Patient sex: M
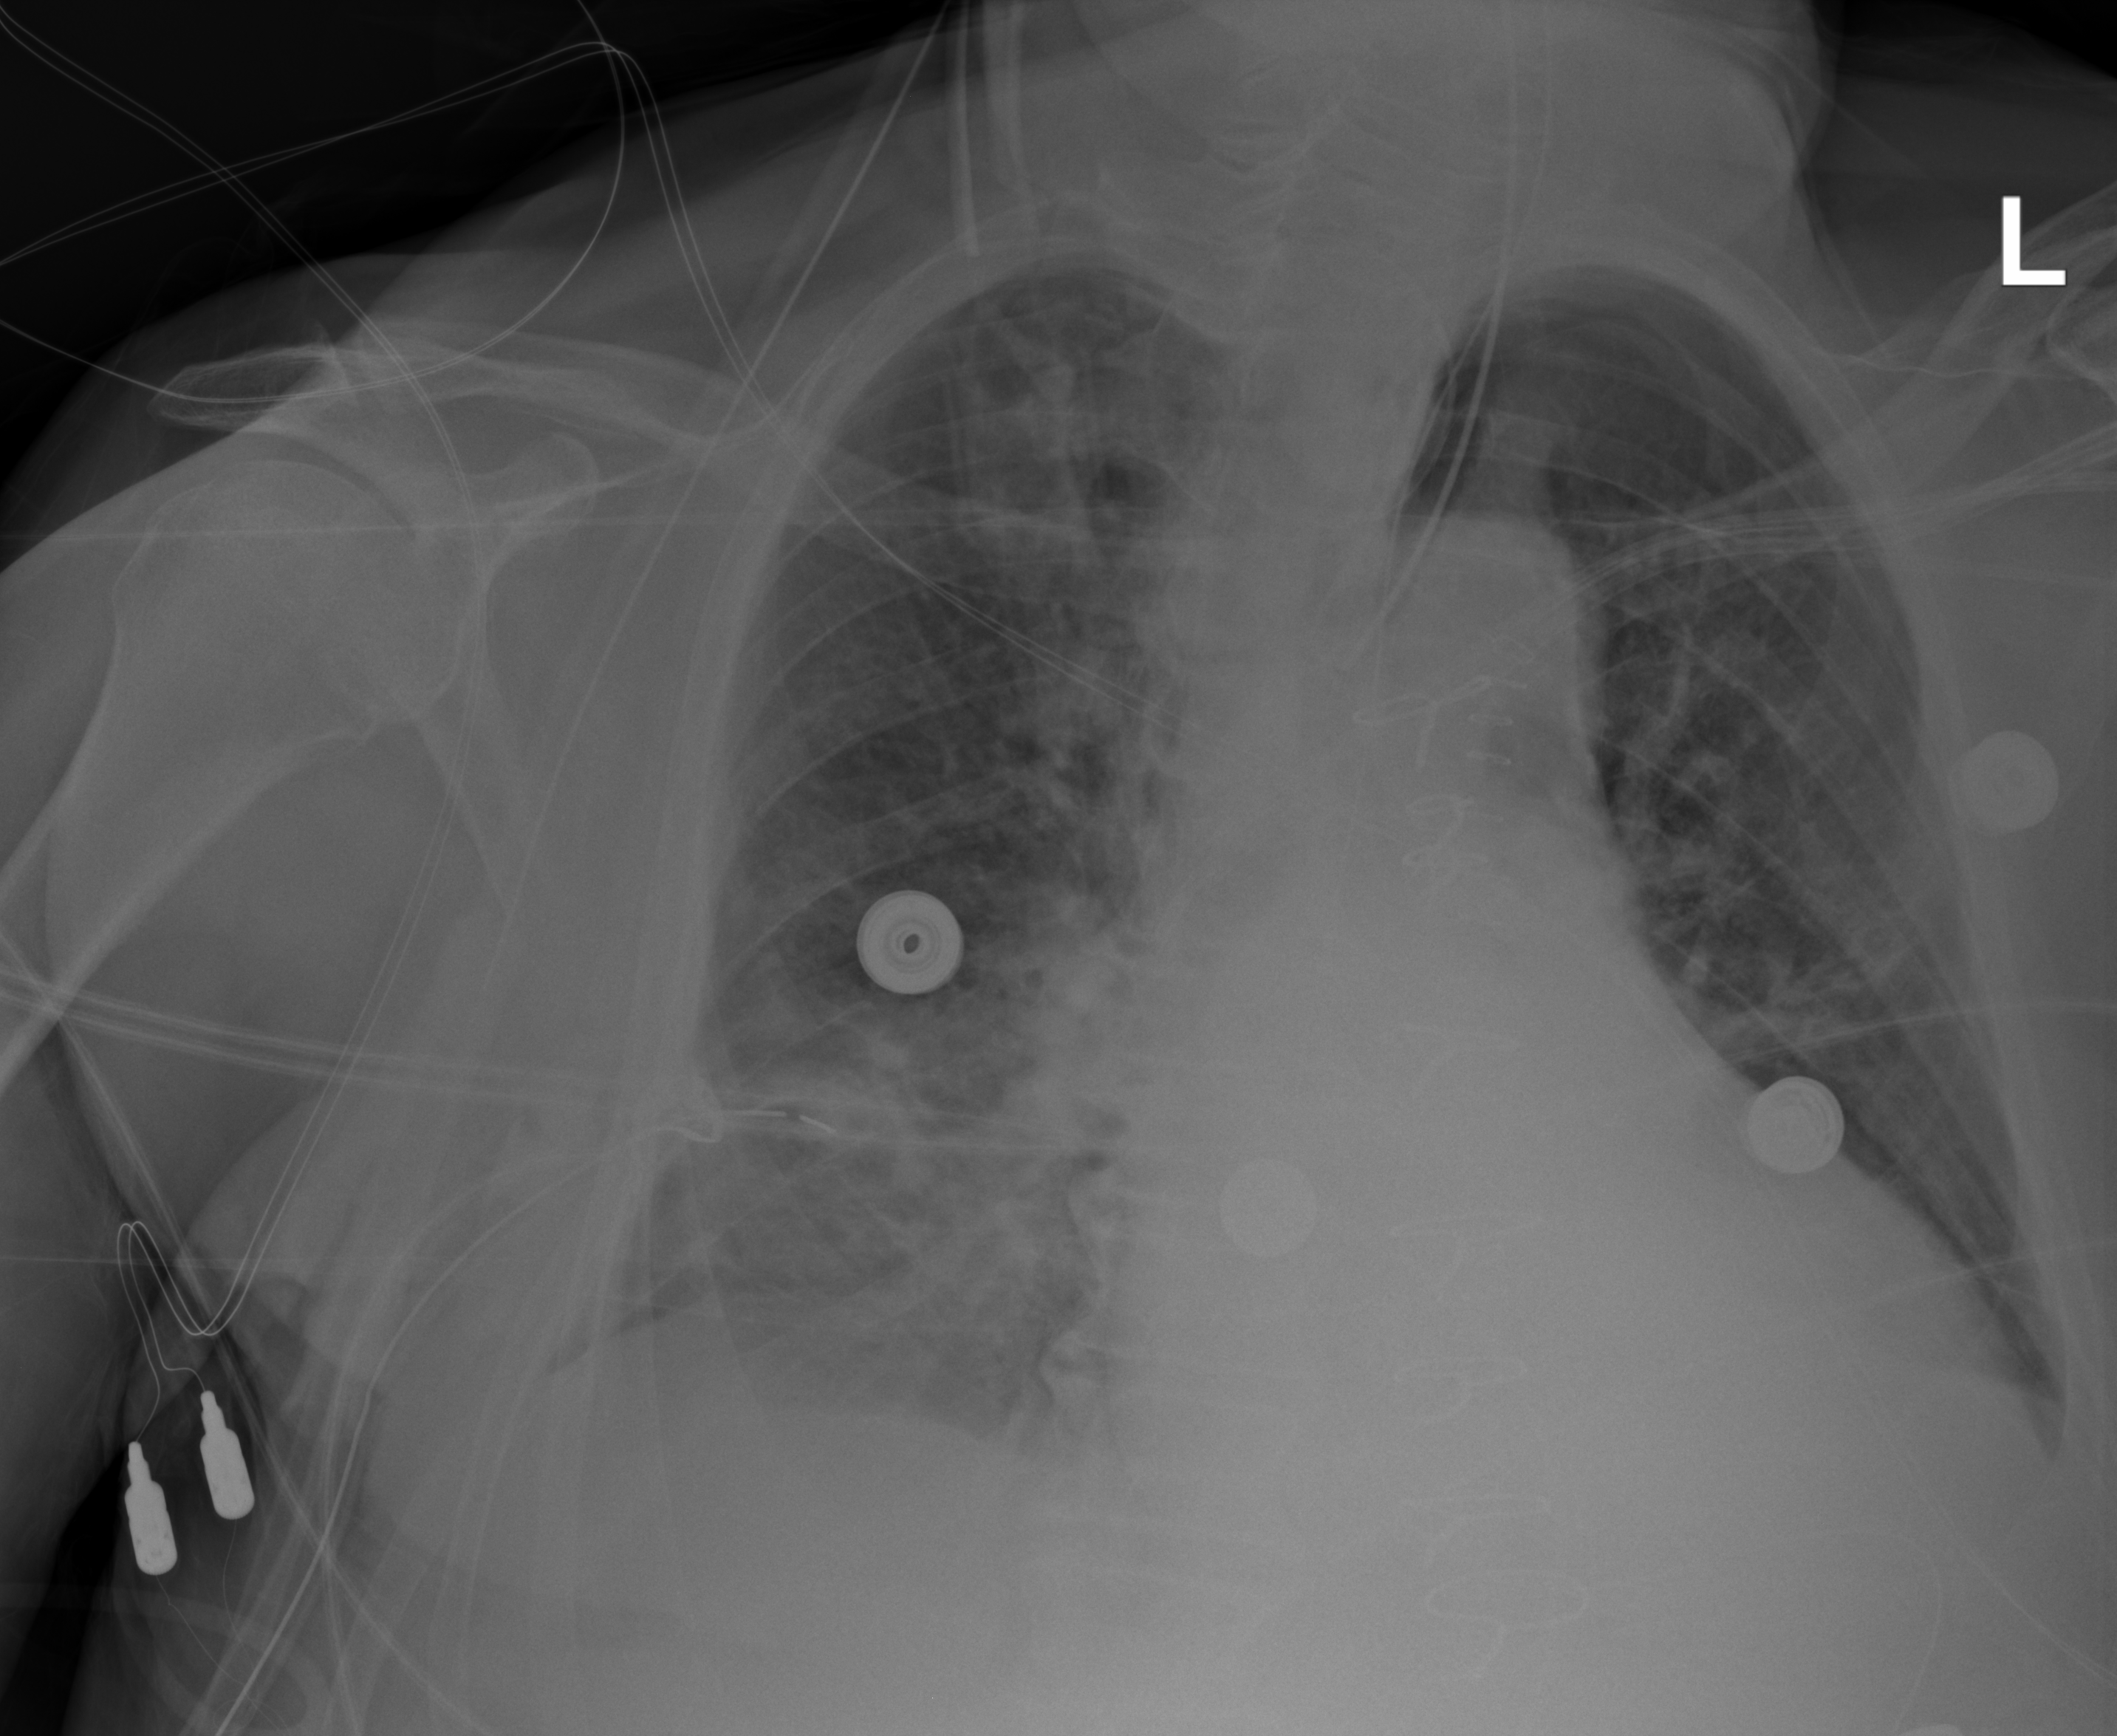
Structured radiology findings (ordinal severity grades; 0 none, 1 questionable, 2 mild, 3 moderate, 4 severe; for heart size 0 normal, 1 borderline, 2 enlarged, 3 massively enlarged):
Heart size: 2
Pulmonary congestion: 2
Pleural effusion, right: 2
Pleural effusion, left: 2
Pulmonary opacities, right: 2
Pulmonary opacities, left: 2
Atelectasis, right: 3
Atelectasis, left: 2